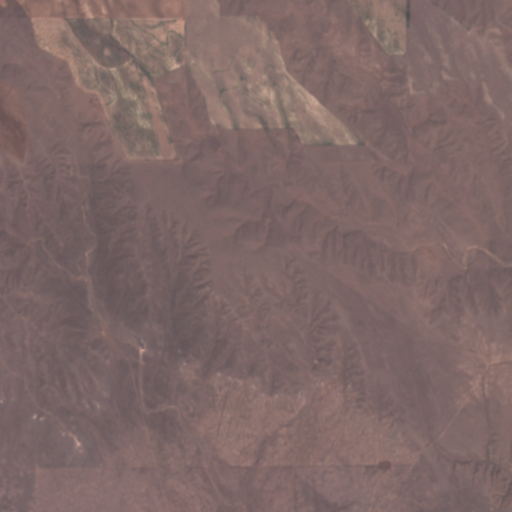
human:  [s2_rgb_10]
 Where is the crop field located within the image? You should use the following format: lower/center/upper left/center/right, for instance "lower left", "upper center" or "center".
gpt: The crop field is located in the upper of the image.
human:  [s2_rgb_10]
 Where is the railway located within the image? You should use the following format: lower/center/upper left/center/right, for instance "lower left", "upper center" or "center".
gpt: The railway is located in the upper of the image.
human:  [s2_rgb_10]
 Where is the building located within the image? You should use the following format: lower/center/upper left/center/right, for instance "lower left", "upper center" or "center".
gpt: There is no building in the image.